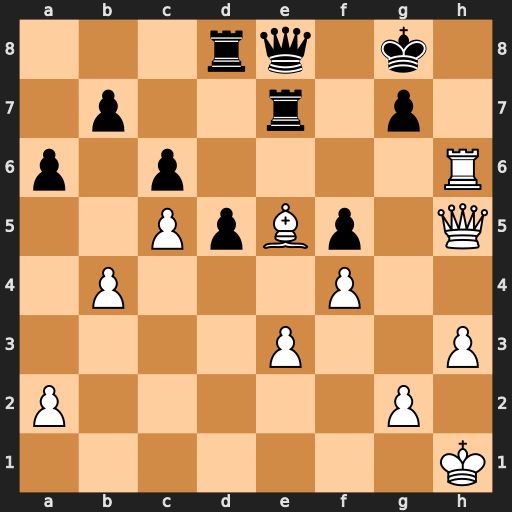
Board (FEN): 3rq1k1/1p2r1p1/p1p4R/2PpBp1Q/1P3P2/4P2P/P5P1/7K
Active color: w
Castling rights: -
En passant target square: -
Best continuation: Rh8#